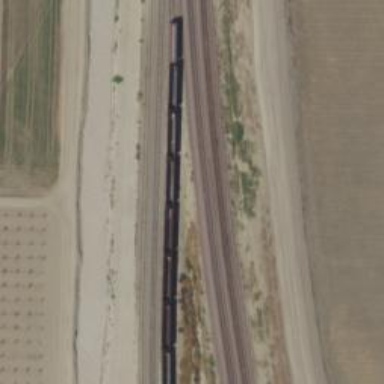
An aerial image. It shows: Railway siding for service.